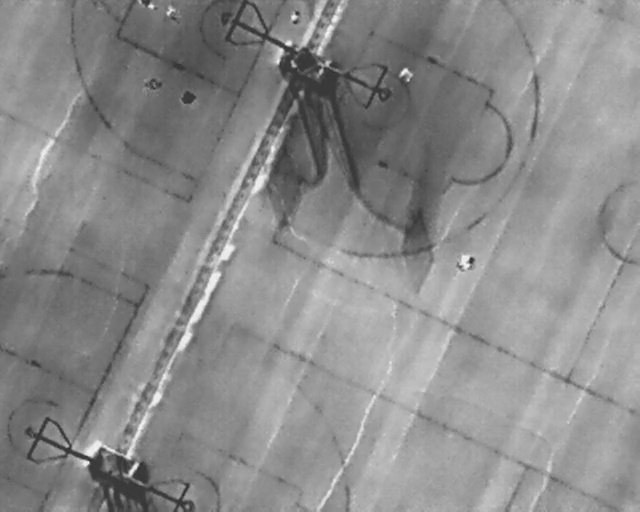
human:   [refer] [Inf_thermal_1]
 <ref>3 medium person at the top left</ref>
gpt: <box>[[22, 14, 25, 18, 2], [28, 17, 30, 20, 2], [25, 1, 28, 3, 2]]</box>

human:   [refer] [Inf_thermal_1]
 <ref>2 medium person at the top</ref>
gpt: <box>[[62, 12, 64, 15, 2], [44, 2, 47, 3, 2]]</box>